Question: I want to create a gauge chart like this.

So i have tried highchart library. I could draw the chart with positive values.
like this.
'''
$(function () {
var rate_data = {
"ranges":[
{"name":"Maintain","start":0, "end":0.12147311428571},
{"name":"Slow", "start":0.12147311428571, "end":0.21491397142857},
{"name":"Adequate", "start":0.21491397142857, "end":<PHONE>},
{"name":"Too Fast", "start":<PHONE>, "end":<PHONE>}
],
"value":0.4177
};
$('#container').highcharts({
chart: {
type: 'gauge',
plotBackgroundColor: null,
plotBackgroundImage: null,
plotBorderWidth: 0,
plotShadow: false
},
title: {
text: 'Weight Oscillation Rate'
},
credits: {
enabled: false
},
pane: {
startAngle: -150,
endAngle: 150,
background: [{
backgroundColor: {
linearGradient: { x1: 0, y1: 0, x2: 0, y2: 1 },
stops: [
[0, '#FFF'],
[1, '#333']
]
},
borderWidth: 0,
outerRadius: '109%'
}, {
backgroundColor: {
linearGradient: { x1: 0, y1: 0, x2: 0, y2: 1 },
stops: [
[0, '#333'],
[1, '#FFF']
]
},
borderWidth: 1,
outerRadius: '107%'
}, {
// default background
}, {
backgroundColor: '#DDD',
borderWidth: 0,
outerRadius: '105%',
innerRadius: '103%'
}]
},
// the value axis
yAxis: {
min: 0,
max: <PHONE>,
minorTickInterval: 'auto',
minorTickWidth: 1,
minorTickLength: 10,
minorTickPosition: 'inside',
minorTickColor: '#666',
tickPixelInterval: 30,
tickWidth: 2,
tickPosition: 'side',
tickLength: 10,
tickColor: '#666',
labels: {
step: 2,
rotation: 'auto'
},
title: {
text: ''
},
plotBands: [{
from: rate_data['ranges'][0]['start'],
to: rate_data['ranges'][0]['end'],
color: '#FF8000' // orange
}, {
from: rate_data['ranges'][1]['start'],
to: rate_data['ranges'][1]['end'],
color: '#DDDF0D' // yellow
}, {
from: rate_data['ranges'][2]['start'],
to: rate_data['ranges'][2]['end'],
color: '#01DF01' // green
}, {
from: rate_data['ranges'][3]['start'],
to: rate_data['ranges'][3]['end'],
color: '#DF5353' // red
}]
},
series: [{
name: 'Speed',
data: [80],
tooltip: {
valueSuffix: ' '
}
}]
},
// Add some life
function (chart) {
if (!chart.renderer.forExport) {
var point = chart.series[0].points[0],
newVal,
inc = Math.round((Math.random() - 0.5) * 20);
point.update(rate_data['value']);
}
});
});
'''
But it is upset with negative values. This is my new array.
'''
var rate_data = {
"ranges":[
{"name":"Maintain","start":0, "end":-0.12147311428571},
{"name":"Slow", "start":-0.12147311428571, "end":-0.21491397142857},
{"name":"Adequate", "start":-0.21491397142857, "end":-<PHONE>},
{"name":"Too Fast", "start":-<PHONE>, "end":-<PHONE>}
],
"value":-0.4177
};
'''
Please check <URL>
I couldn't find the solution in the Internet. (Also i need add the names in the array as label. Is it possible? )
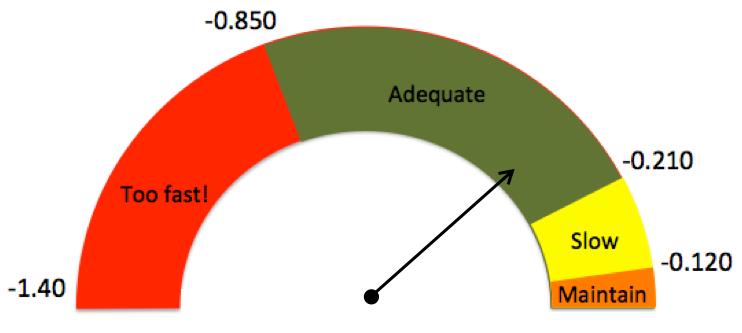
Answer: There are a couple of problems here.
1) you have your yAxis min set to 0. It won't display negative numbers this way. Adjust your min and max to reflect the actual values needed.
2) having done that, you'll see that your bands are all out of whack.
You have the start/end values specified in reverse: the start should be the lower number, and the end the higher.
'Example':
- <URL>